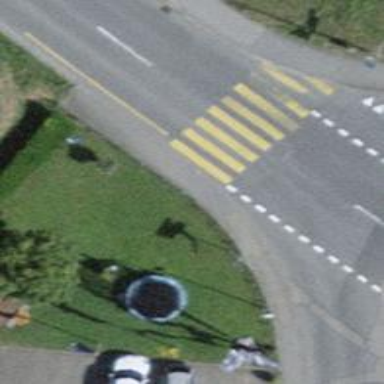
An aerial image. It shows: Uncontrolled zebra crossing with notable zebra markings.